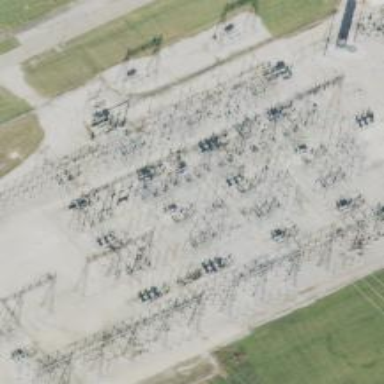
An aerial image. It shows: Switch used for power control.